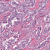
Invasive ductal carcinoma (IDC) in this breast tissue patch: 1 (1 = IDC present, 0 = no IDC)